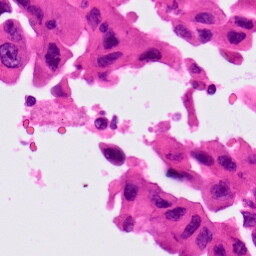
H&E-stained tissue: Lung